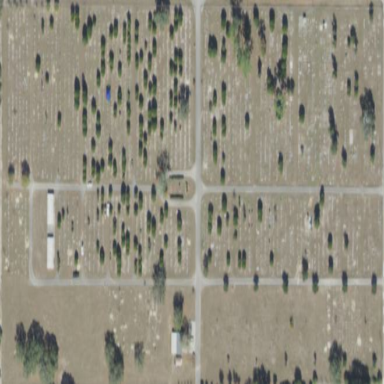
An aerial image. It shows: Cemetery.